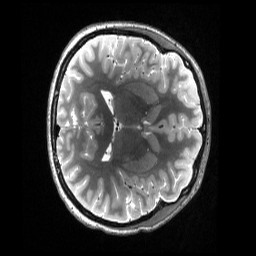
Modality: T2w
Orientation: axial
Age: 24
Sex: female
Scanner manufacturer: siemens
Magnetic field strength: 3 T
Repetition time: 3.2 s
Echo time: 0.563 s